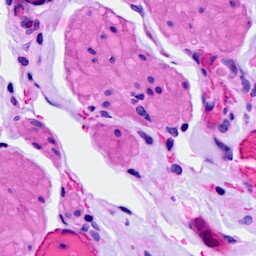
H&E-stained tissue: Breast